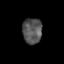
Tissue: prostate
Cell type: Epithelial cells
Senescence score: 0.3406
Nuclear area (px): 487
Mean DAPI intensity: 84.682